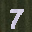
Label: 7